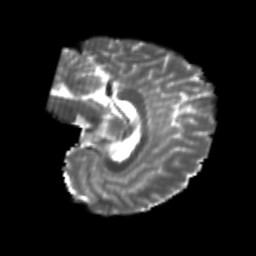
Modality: T2w
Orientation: sagittal
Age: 20
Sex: female
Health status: healthy
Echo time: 0.074 s